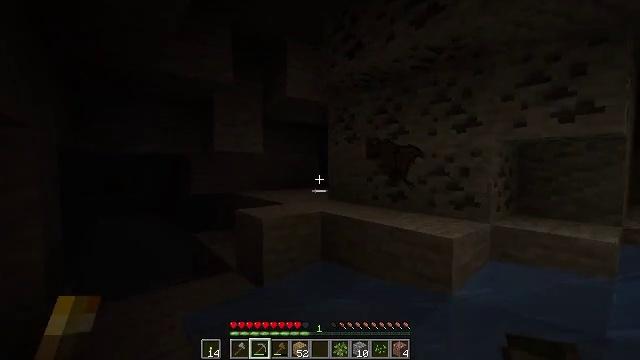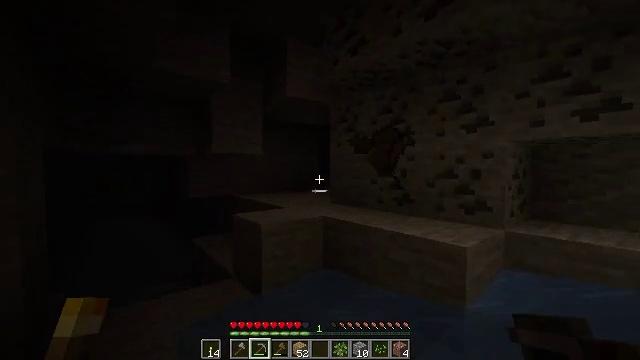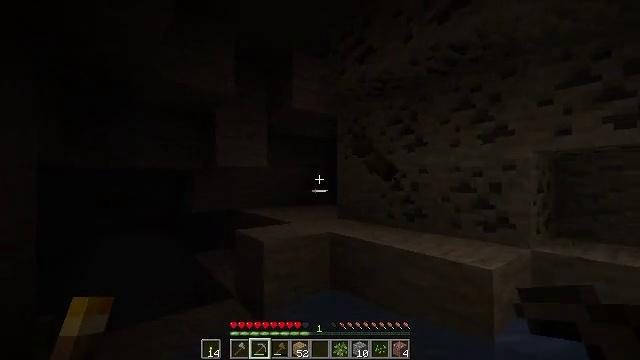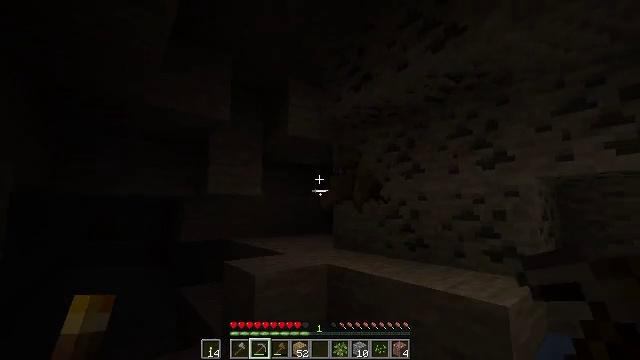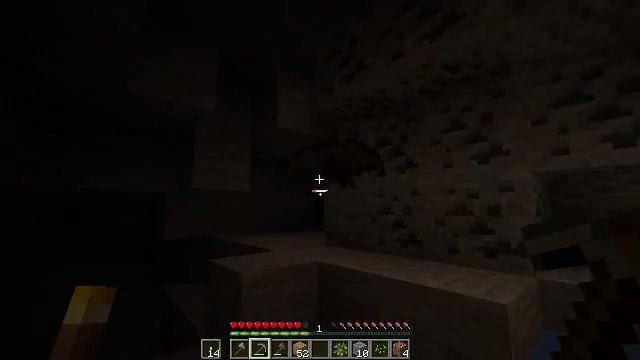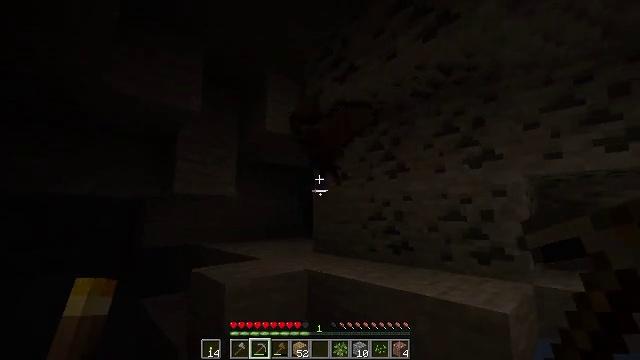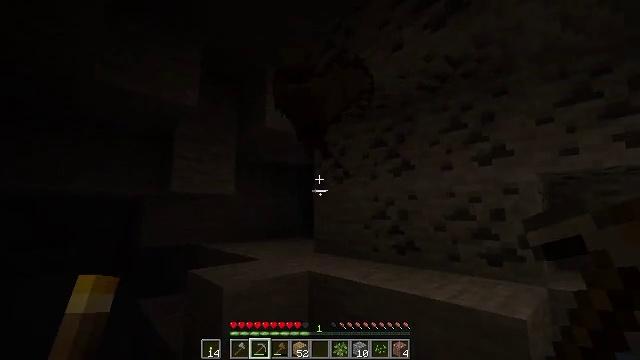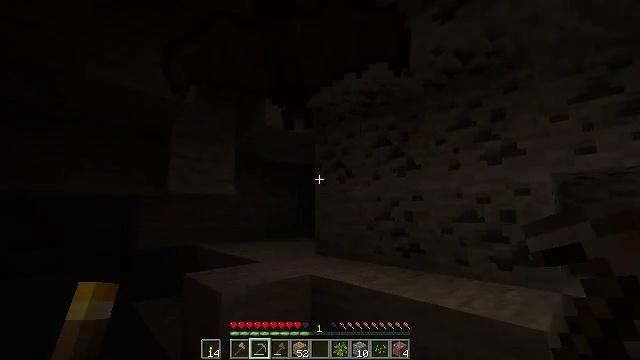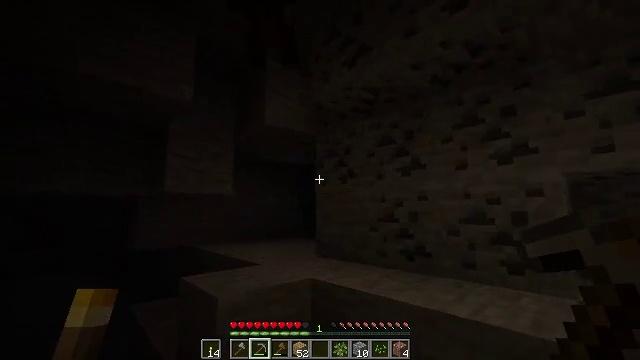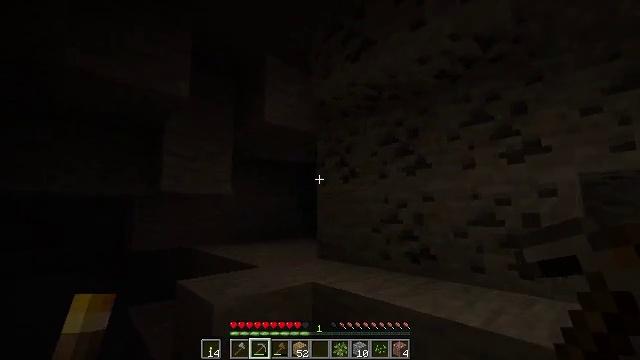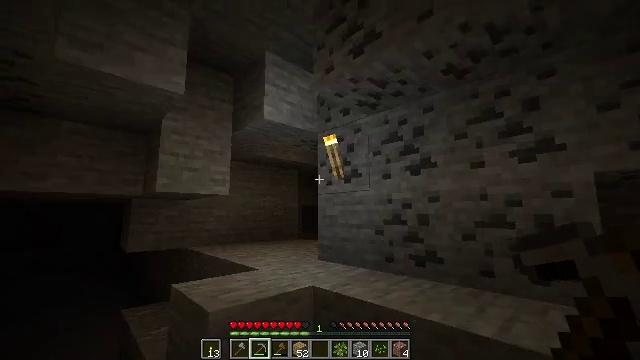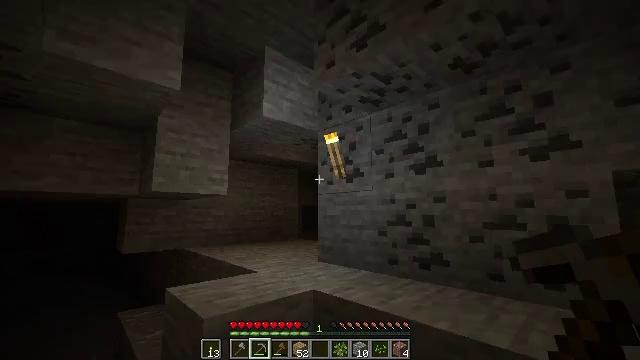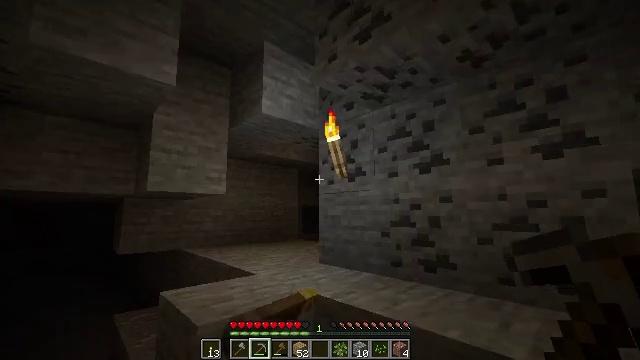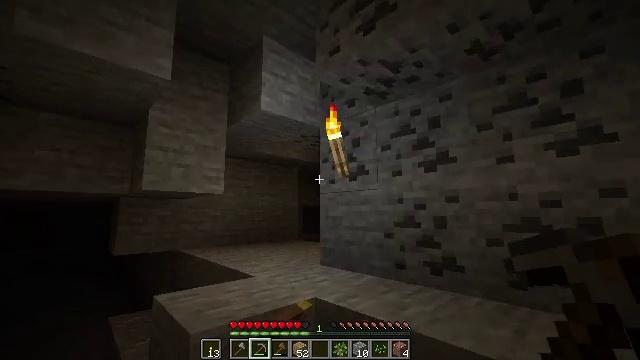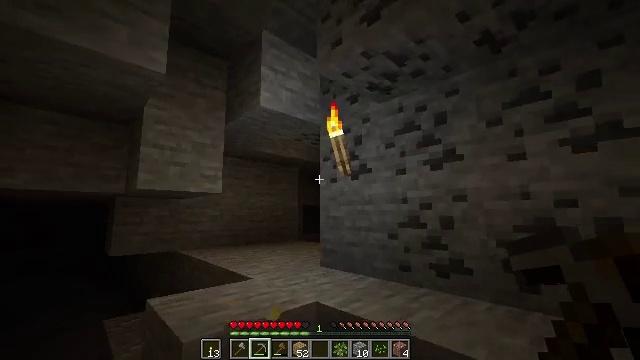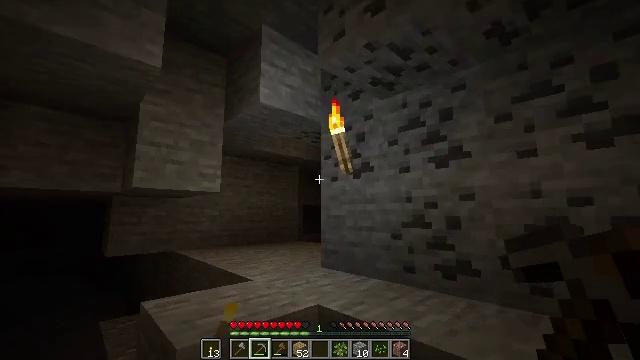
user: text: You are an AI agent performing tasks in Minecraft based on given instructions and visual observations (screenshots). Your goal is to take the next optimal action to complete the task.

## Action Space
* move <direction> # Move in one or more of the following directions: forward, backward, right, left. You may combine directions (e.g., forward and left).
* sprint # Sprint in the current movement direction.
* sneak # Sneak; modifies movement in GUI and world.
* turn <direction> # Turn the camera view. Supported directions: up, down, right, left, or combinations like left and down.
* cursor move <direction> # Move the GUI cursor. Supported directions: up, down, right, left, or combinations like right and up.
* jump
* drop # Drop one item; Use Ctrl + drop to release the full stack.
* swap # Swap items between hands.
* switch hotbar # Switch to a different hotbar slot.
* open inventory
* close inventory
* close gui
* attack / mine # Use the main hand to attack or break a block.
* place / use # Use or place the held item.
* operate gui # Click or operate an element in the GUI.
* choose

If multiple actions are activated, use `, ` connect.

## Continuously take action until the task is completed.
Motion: motion action
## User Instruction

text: Break the coal ore to collect coal.
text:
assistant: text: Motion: move forward
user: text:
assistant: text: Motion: move forward, turn left and up
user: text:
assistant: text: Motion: move forward, turn right and up
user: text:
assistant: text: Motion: move forward, turn right
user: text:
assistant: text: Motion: move forward, turn right and up
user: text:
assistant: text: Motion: move forward
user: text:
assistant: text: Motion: move forward
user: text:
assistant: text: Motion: move forward
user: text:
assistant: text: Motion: move forward
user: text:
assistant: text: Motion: move forward, use / place
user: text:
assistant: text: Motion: move forward
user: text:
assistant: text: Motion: move forward
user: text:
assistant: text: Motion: move forward
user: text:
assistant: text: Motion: no_op
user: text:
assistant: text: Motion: no_op
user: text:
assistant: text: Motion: no_op
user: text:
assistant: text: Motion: no_op
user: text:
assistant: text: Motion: no_op
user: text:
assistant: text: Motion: no_op
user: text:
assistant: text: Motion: turn down
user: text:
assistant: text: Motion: turn down
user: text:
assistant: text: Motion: turn left and down
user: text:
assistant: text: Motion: turn right
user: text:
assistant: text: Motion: turn right
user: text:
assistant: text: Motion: turn right
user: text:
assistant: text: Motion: no_op
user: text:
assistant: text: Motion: no_op
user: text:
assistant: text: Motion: no_op
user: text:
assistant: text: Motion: no_op
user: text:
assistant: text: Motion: no_op